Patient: sex F, age 76
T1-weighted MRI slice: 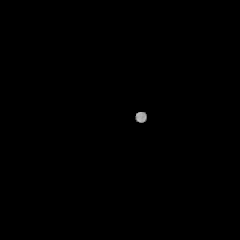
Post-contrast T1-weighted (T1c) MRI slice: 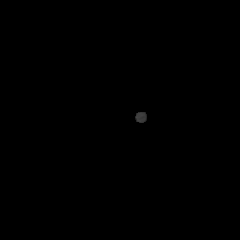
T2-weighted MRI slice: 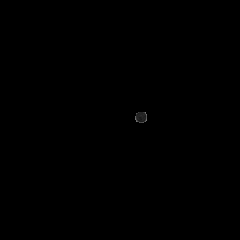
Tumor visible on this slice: no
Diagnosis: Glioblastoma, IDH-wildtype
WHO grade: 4